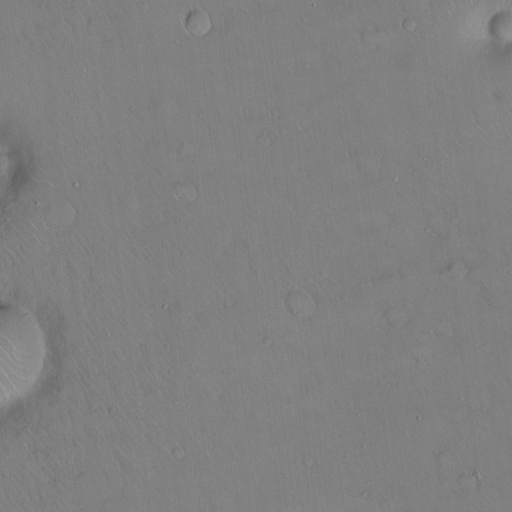
Classes present: Background, Cone